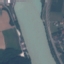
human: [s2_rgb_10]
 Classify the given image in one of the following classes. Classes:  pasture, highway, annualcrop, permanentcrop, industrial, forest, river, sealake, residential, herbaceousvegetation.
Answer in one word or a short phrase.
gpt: River